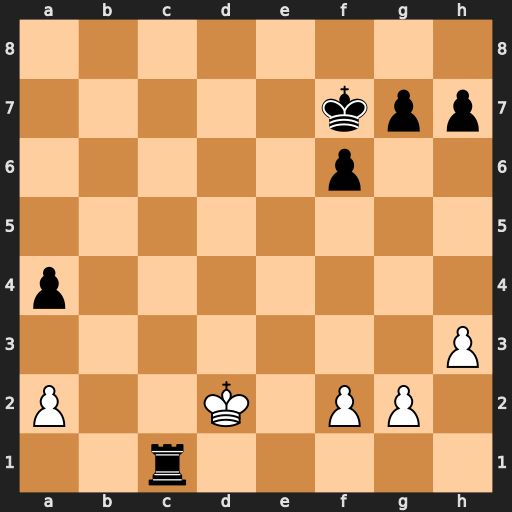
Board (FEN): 8/5kpp/5p2/8/p7/7P/P2K1PP1/2r5
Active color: w
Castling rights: -
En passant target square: -
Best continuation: Kxc1 Ke7 Kb2 Kd6 Ka3 Kc5 Kxa4